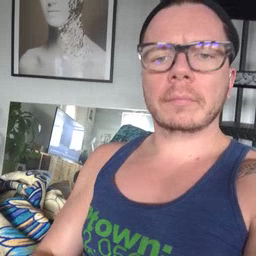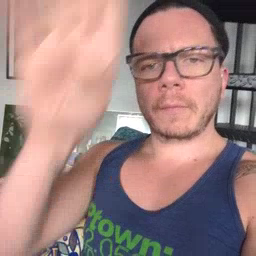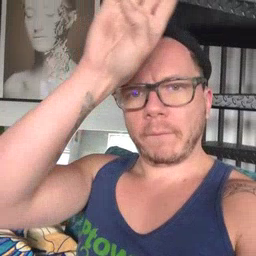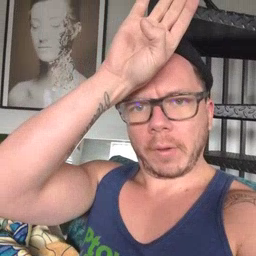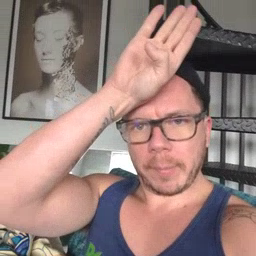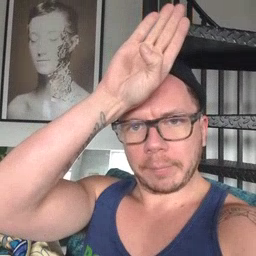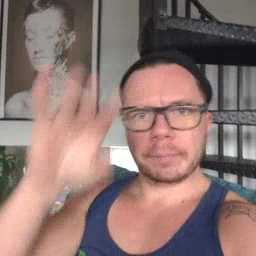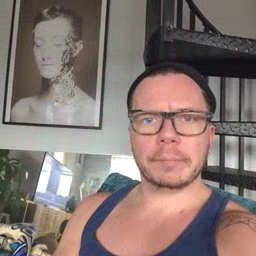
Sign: fireman